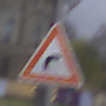
Verkehrszeichen: KurveRechts
Umgebung: Outdoor, Urban
Tageszeit: MorningAfternoon
Wetter: PartlyCloudy
Licht: Natural
Jahreszeit: NotSpecified
Kontrast: LowContrast